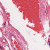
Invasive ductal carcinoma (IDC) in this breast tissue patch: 1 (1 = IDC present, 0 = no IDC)